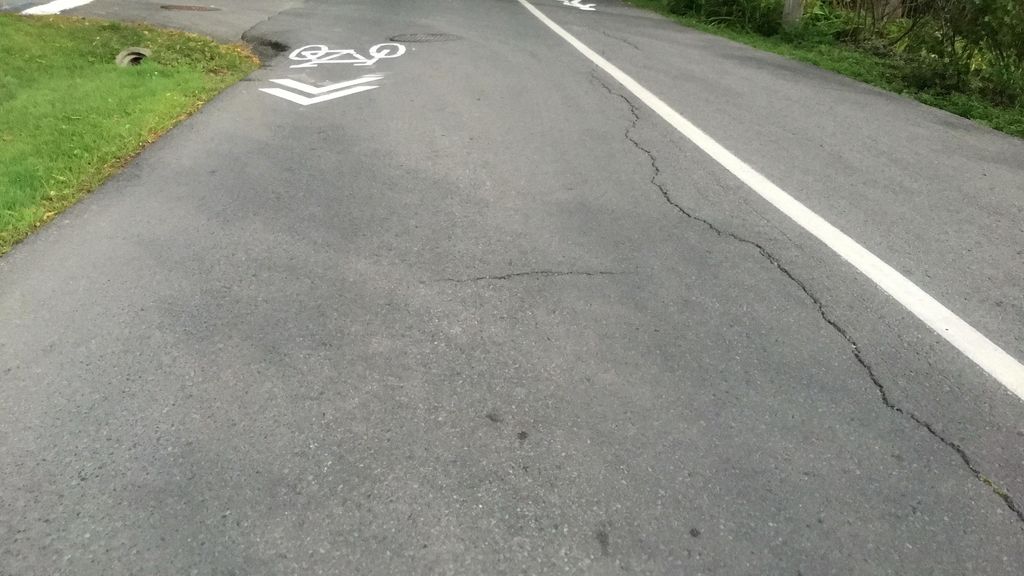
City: montreal